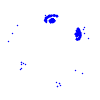
Particle: electron